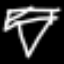
Label: diamond